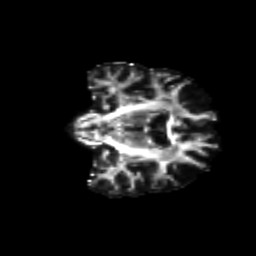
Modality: FA
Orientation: coronal
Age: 40
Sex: female
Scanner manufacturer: siemens
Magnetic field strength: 3 T
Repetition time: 8.6 s
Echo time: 0.095 s